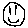
Label: smiley face